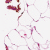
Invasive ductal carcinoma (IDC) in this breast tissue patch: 0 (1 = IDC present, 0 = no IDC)